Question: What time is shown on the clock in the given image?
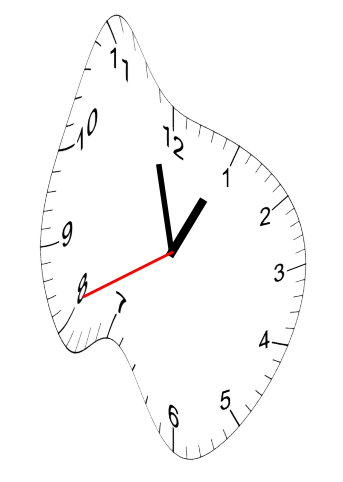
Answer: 12:57:41